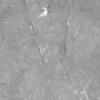
Label: not_dusty